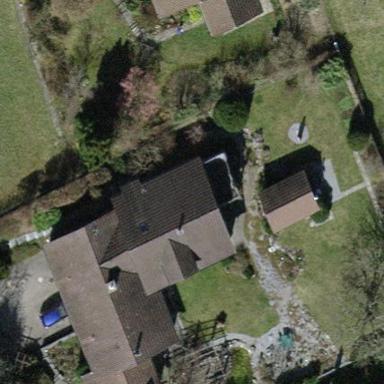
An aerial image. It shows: Detached building with gabled roof.